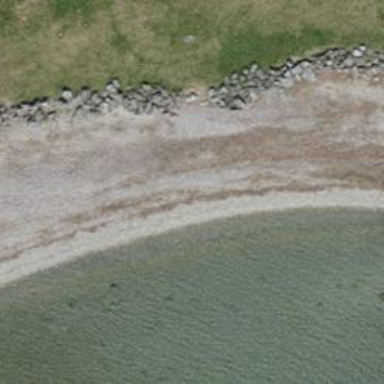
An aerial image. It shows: Scenic beach with natural beauty.